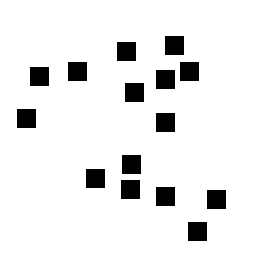
Squares: 15
Triangles: 0
Stars: 0
Total shapes: 15